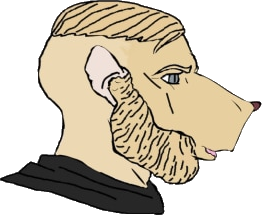
Label: 4_Yes_Chad